Question: This code must generates a error-less table. Each cell displays file types of inside a certain directory. But there's a problem printing the table. It looks like this.

The whitespaces must be populated with data just like this
'''
image | image | image
----------------------------
compressed | doc | unknown
----------------------------
image | image | image
'''
This is my code:
'''
<table border="1">
<?php
function identifyFile($file) {
$file_pt = pathinfo($file);
$file_ex = $file_pt['extension'];
$images = array('jpeg','png','jpg','bmp');
$docs = array('doc','docx','pdf','txt');
$comp = array('rar','zip');
if (in_array($file_ex,$images)){
return "image";
}
elseif (in_array($file_ex,$docs)){
return "doc";
}
elseif (in_array($file_ex,$comp)){
return "compressed";
}
else {
return "unknown";
}
}
function svfilename($user_dir){
$loops = 0;
echo "<tr>";
foreach (glob("$user_dir*.*") as $filename) {
echo '<td>' .identifyFile($filename). '</td>';
if($loops == 2) {
echo "</tr>";
echo "<tr>";
$loops = 0;
}
++$loops;
}
echo "</tr>";
}
svfilename("jfetz/");
?>
</table>
'''
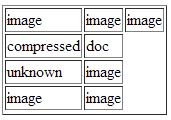
Answer: You are incrementing loops after you set it to zero.
For the easy fix change '$loops = 0;' inside your 'if($loops == 2) {' to '$loops = -1;'